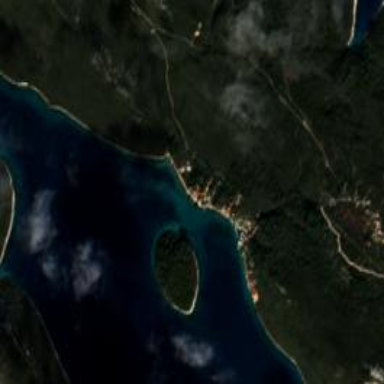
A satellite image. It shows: Beautiful bay with natural surroundings.